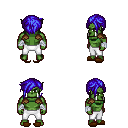
a pixel art fantasy rpg character, male body template, orc, green skin, leather shoulder armor, white pants, blue pixie cut hairstyle, white cloth bandages, brown slippers, four views (front, back, left, right), 2x2 character sprite sheet, small pixel art, hard edges, no anti-aliasing